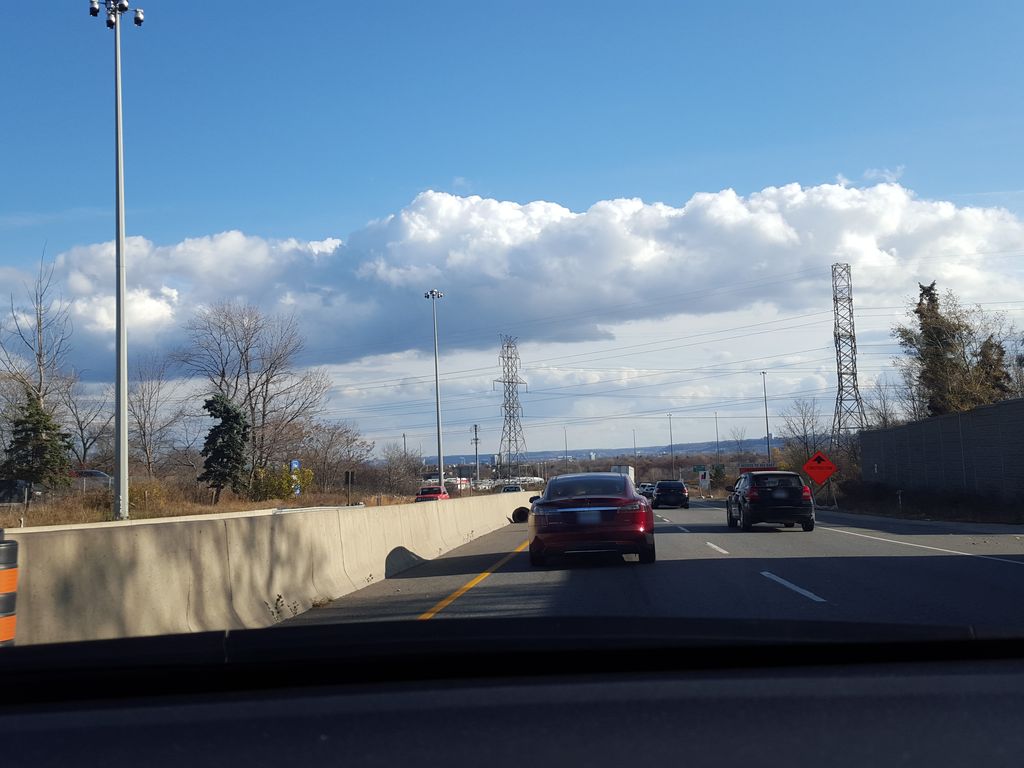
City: hamilton